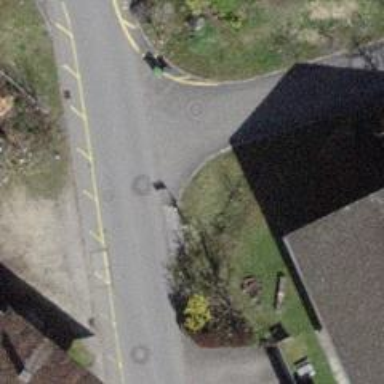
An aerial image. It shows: Bus stop with platform for public transport.